Question: How safe frame is calculated in 3ds Max. I want to know the relationship between Viewport width and height, Render width and height(aspect ratio) in the calculation of safe frame width and height.
My final goal is to find the distance between top left corner of the plane and top left corner of the safe frame.
what I require is
- - -

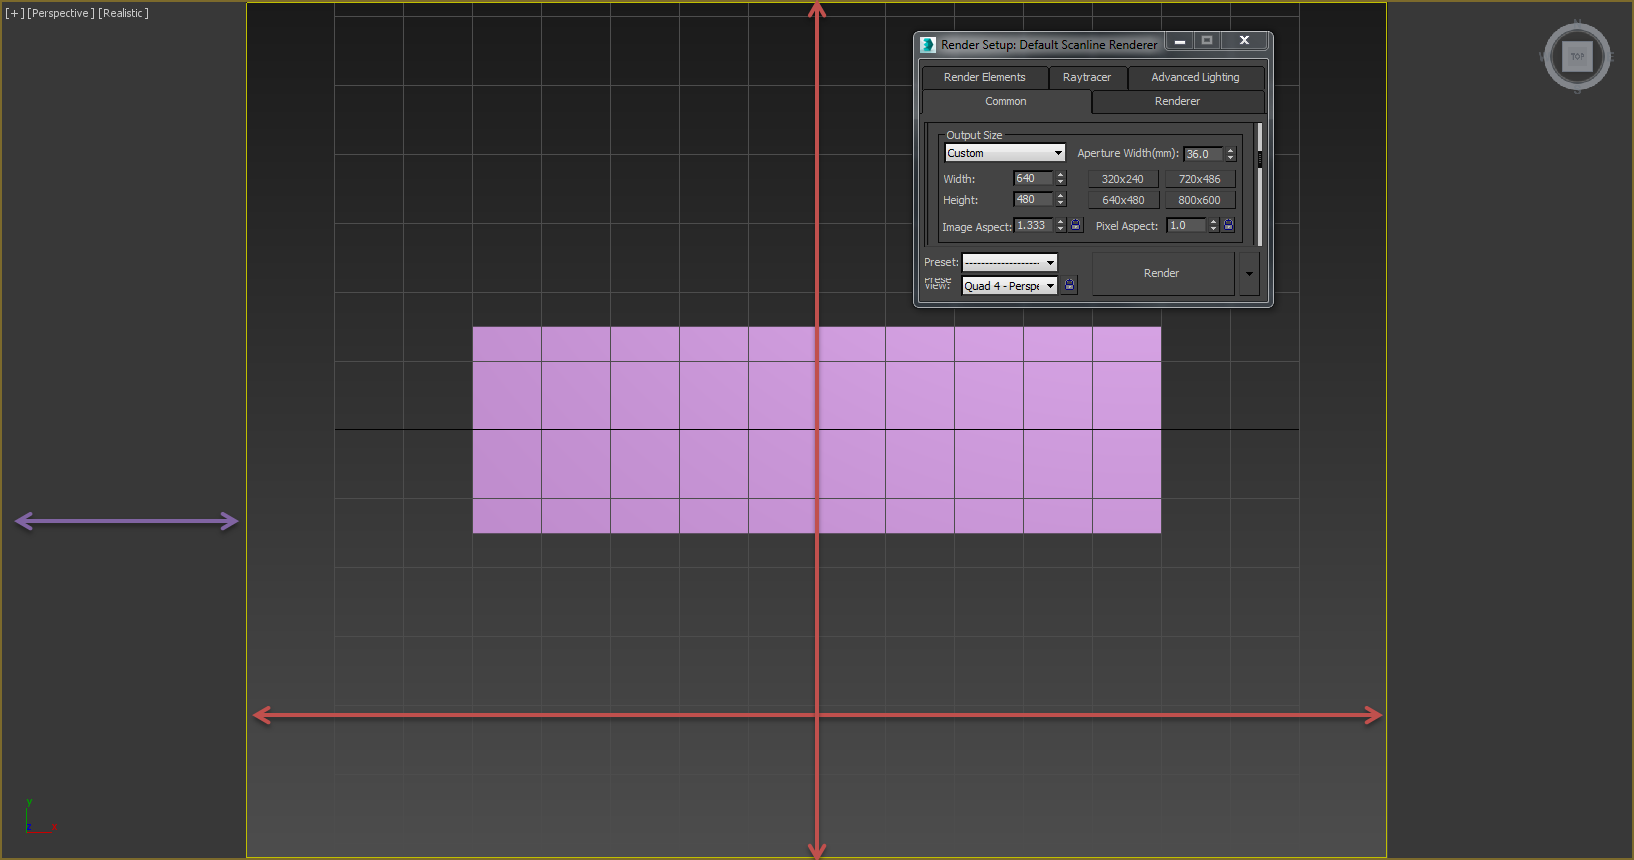
Answer: The following MAXScript function demonstrates how to calculate a 'box2' of the safe frame dimensions, given a 'point2' of the viewport size and the render size.
We need to account for two separate cases: one where the differences in aspect result in spacing on the left and right, and one where they result in spacing on the top and bottom.
'''
fn getViewportSafeFrameSize viewSize renderSize =
(
local viewAspect = viewSize.x as float / viewSize.y
local renderAspect = renderSize.x as float / renderSize.y
local x, y, w, h
if (viewAspect > renderAspect) then
(
h = viewSize.y
w = (h * renderAspect) as integer
y = 0
x = (viewSize.x - w) / 2
)
else
(
w = viewSize.x
h = (w / renderAspect) as integer
x = 0
y = (viewSize.y - h) / 2
)
return box2 x y w h
)
--usage
getViewportSafeFrameSize [gw.getWinSizeX(), gw.getWinSizeY()] [renderWidth, renderHeight]
'''